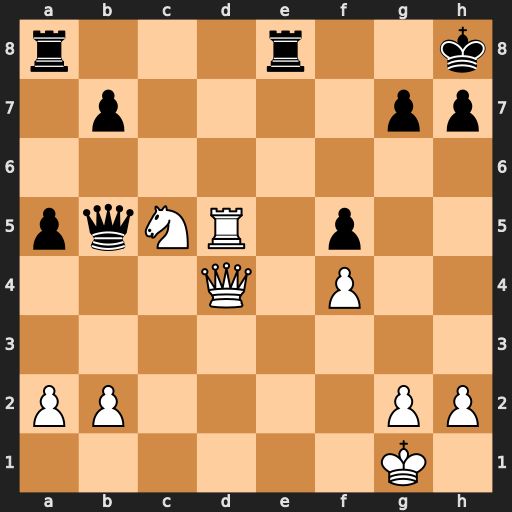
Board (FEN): r3r2k/1p4pp/8/pqNR1p2/3Q1P2/8/PP4PP/6K1
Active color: w
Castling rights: -
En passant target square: -
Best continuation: Ne6 Qxb2 Qxb2